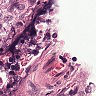
Metastatic tissue present: yes